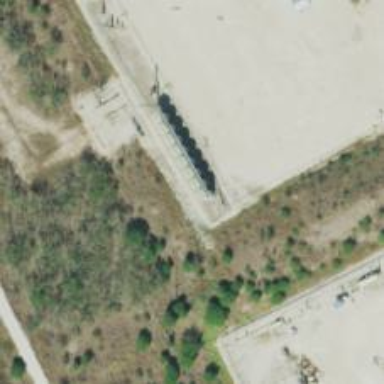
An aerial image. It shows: Storage tank with man-made structure.